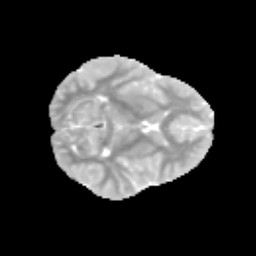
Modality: MD
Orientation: axial
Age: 10
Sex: female
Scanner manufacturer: siemens
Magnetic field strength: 3 T
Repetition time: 3.8 s
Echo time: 0.07 s